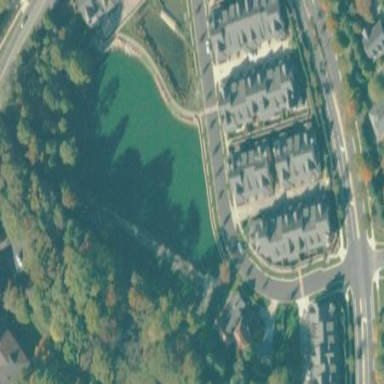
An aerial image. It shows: Residential area with apartments.